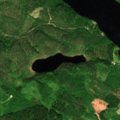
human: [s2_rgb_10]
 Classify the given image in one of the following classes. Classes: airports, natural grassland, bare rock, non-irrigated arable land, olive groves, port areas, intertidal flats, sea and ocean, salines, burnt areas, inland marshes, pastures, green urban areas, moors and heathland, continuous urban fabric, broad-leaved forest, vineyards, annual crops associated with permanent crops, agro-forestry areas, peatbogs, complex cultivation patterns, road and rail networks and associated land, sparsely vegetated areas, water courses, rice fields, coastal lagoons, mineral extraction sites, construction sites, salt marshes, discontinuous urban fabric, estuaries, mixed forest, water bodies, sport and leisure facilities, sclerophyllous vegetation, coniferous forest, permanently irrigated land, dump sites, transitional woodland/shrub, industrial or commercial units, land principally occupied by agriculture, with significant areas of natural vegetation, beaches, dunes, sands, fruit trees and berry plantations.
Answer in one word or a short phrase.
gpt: coniferous forest, mixed forest, water bodies